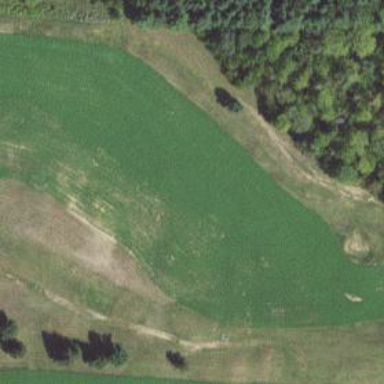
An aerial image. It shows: Golf fairway surrounded by grass.